Field crop: maize
Growth stage: 2
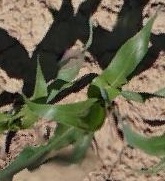
Species: maize